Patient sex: F
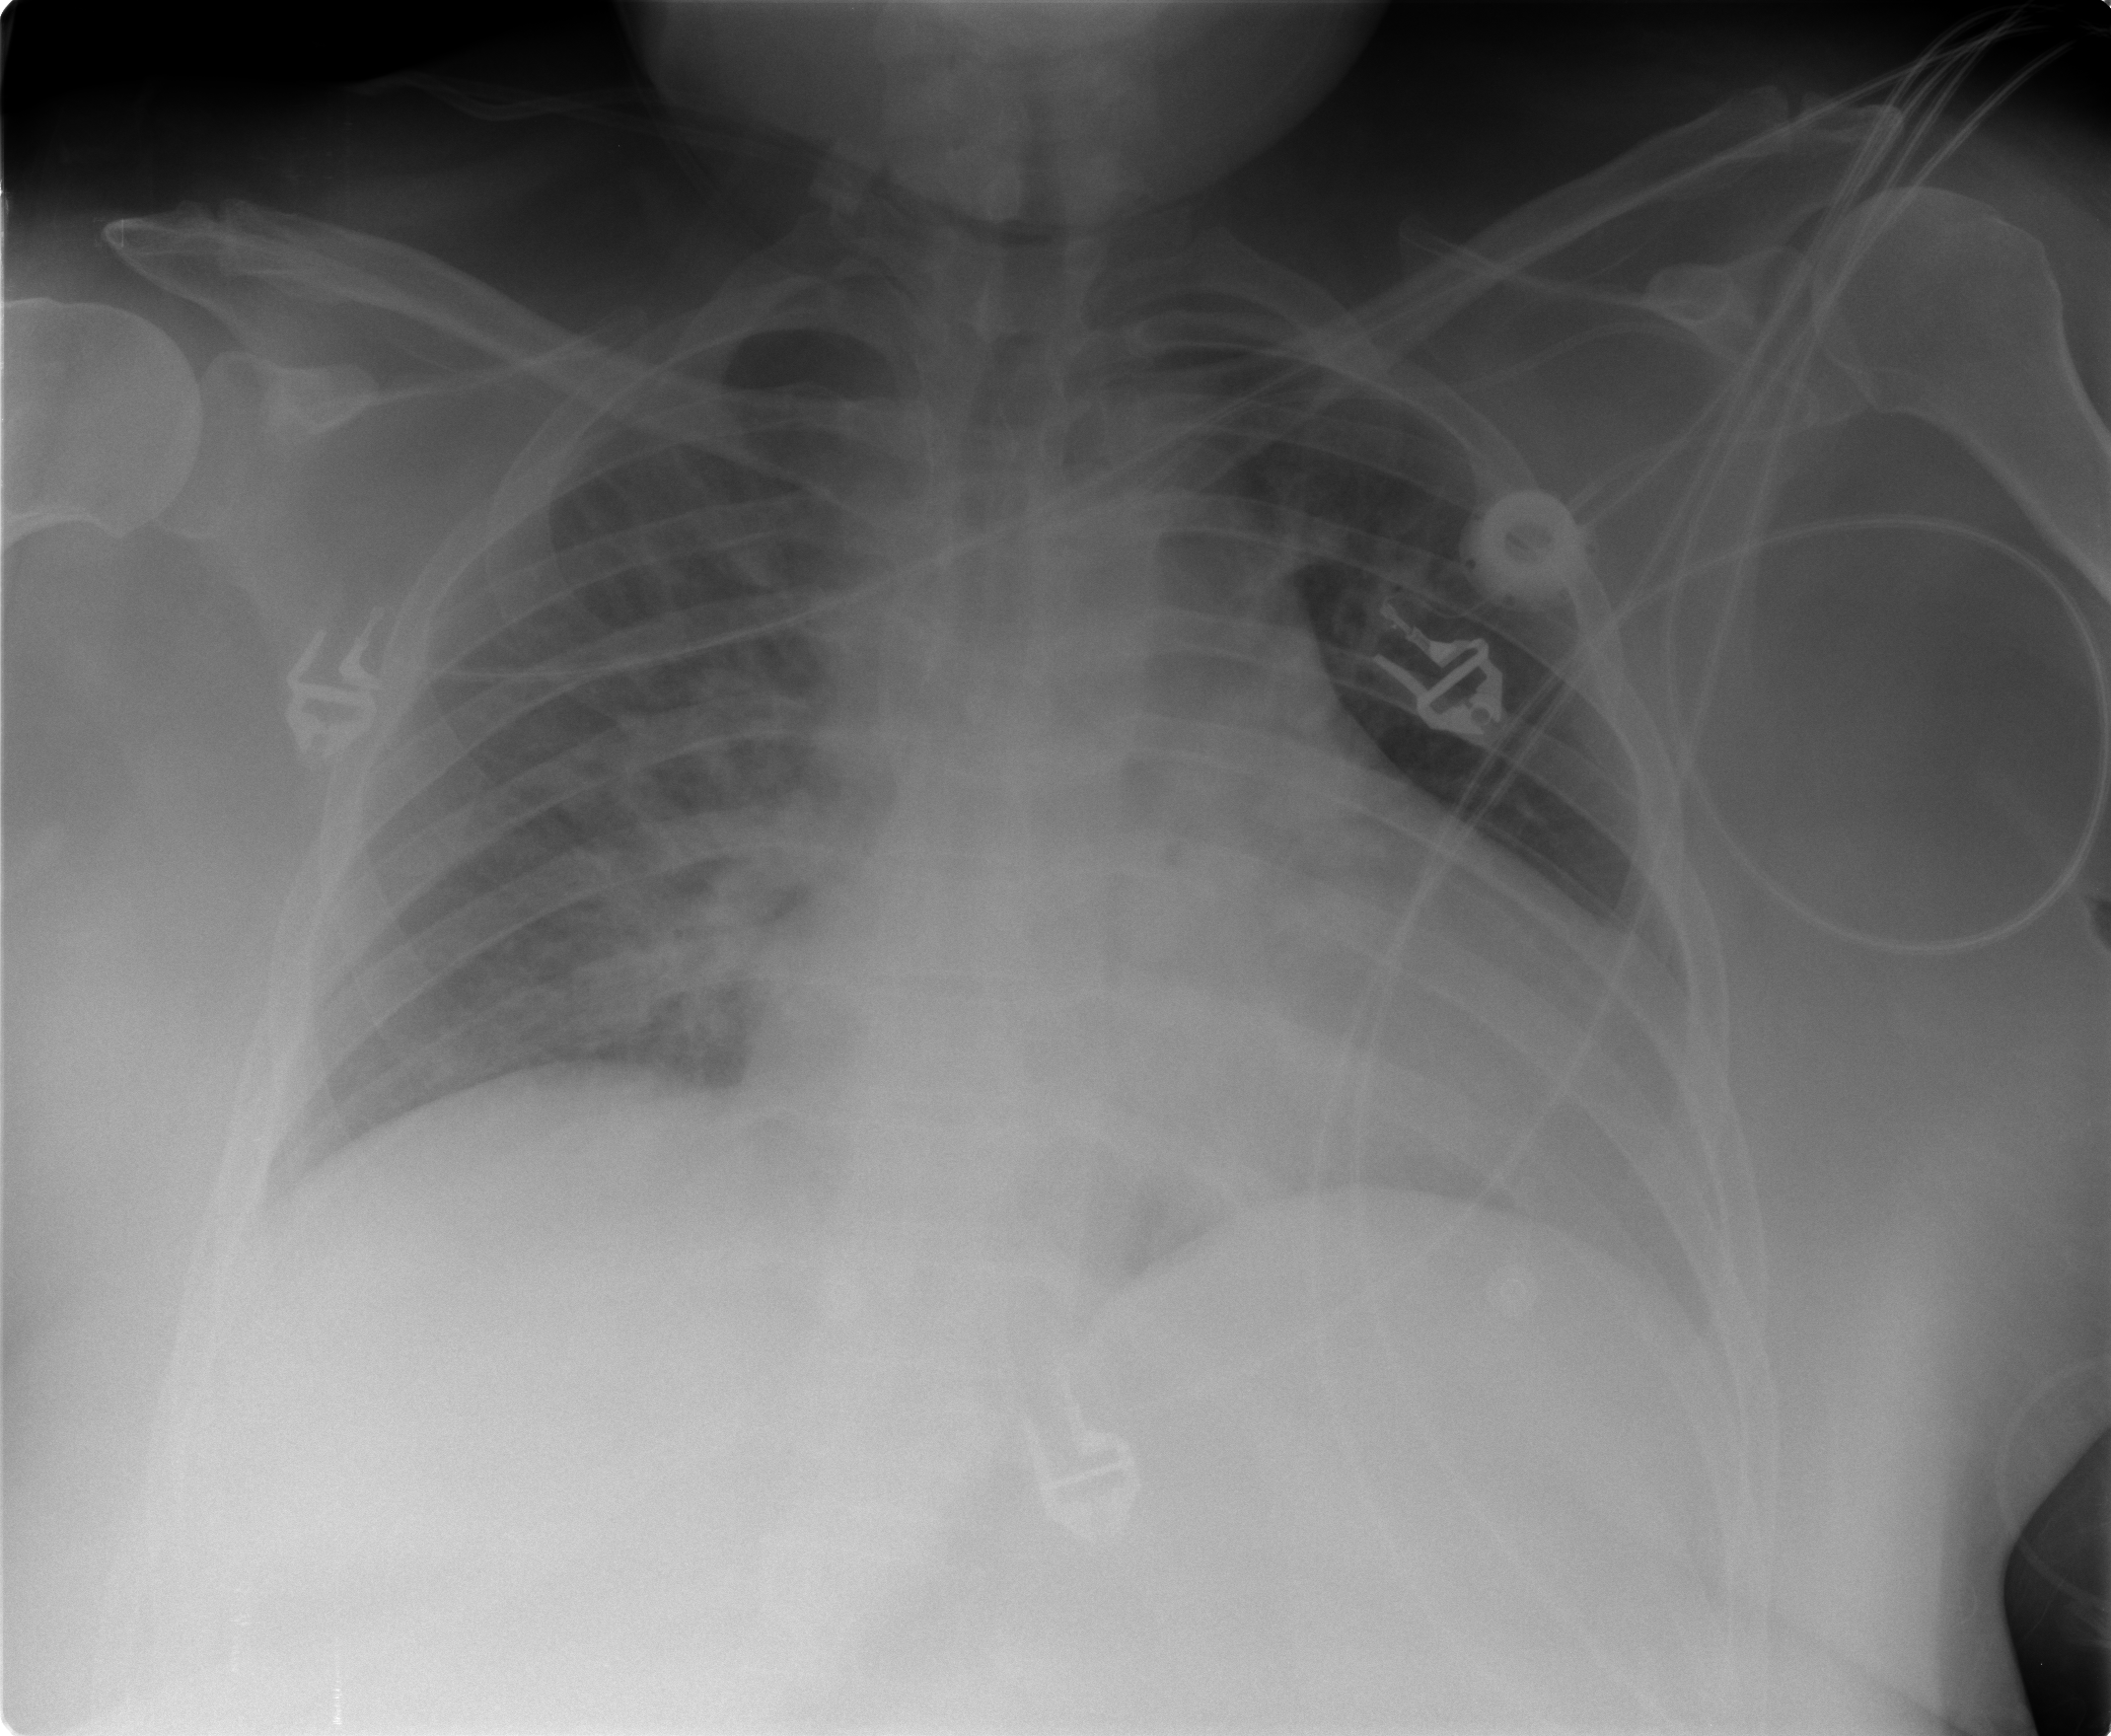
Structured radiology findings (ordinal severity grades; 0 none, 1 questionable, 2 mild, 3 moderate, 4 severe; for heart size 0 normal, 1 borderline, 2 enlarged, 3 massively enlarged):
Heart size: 2
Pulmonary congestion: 2
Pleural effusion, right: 0
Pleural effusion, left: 0
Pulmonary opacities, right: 1
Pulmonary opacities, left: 1
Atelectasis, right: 0
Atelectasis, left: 1